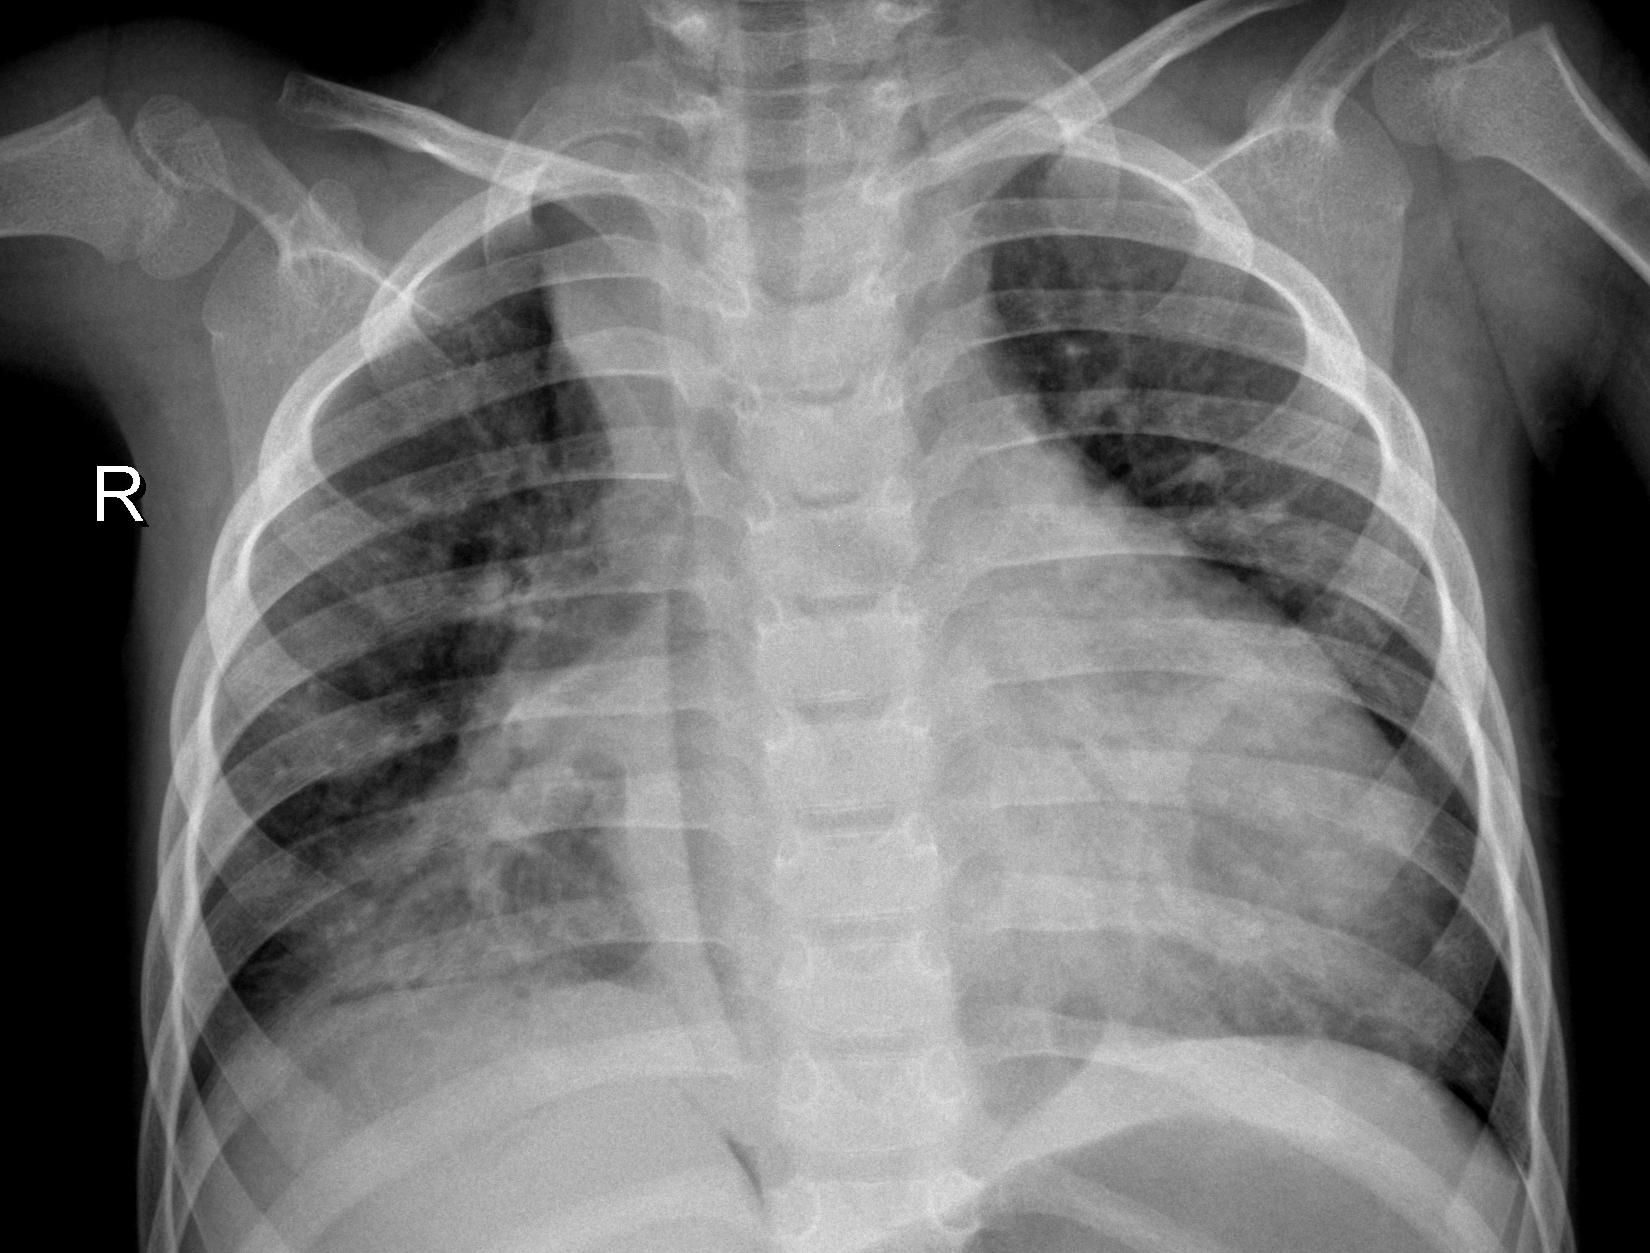
Diagnosis: PNEUMONIA